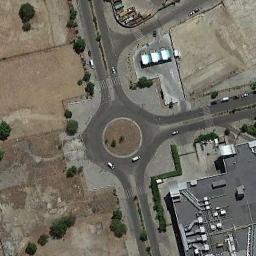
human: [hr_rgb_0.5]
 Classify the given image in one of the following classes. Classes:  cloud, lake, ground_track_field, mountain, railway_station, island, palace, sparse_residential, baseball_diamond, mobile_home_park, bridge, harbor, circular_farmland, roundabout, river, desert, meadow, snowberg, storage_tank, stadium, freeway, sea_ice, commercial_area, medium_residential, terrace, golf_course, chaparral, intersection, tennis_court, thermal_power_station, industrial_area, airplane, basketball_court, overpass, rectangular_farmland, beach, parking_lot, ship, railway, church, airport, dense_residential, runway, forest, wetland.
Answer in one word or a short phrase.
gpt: roundabout